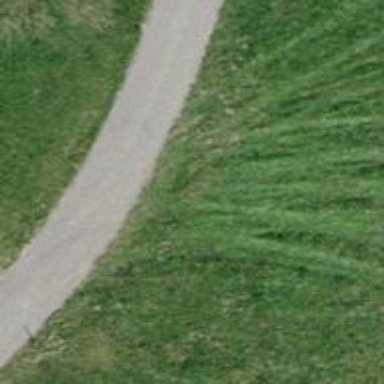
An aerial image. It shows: Gravel track with grade2 tracktype.